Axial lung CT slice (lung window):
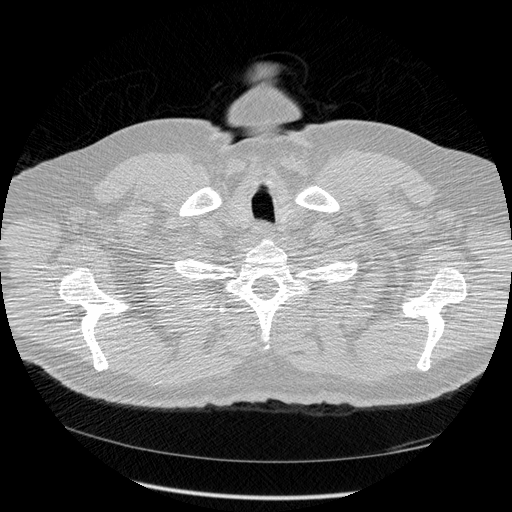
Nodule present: no